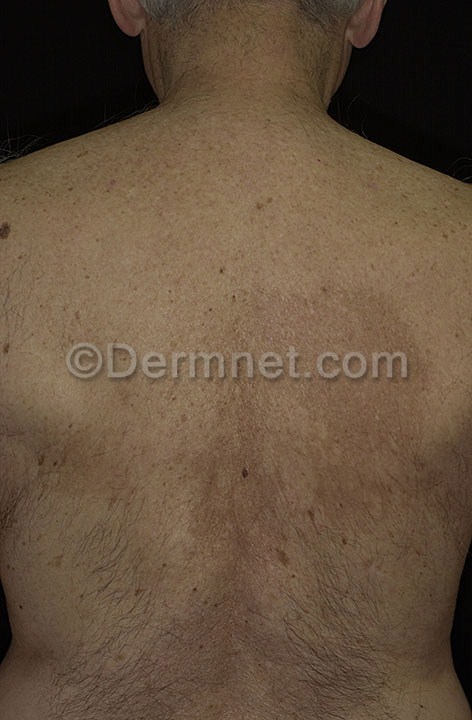
Disease: Lupus and other Connective Tissue diseases